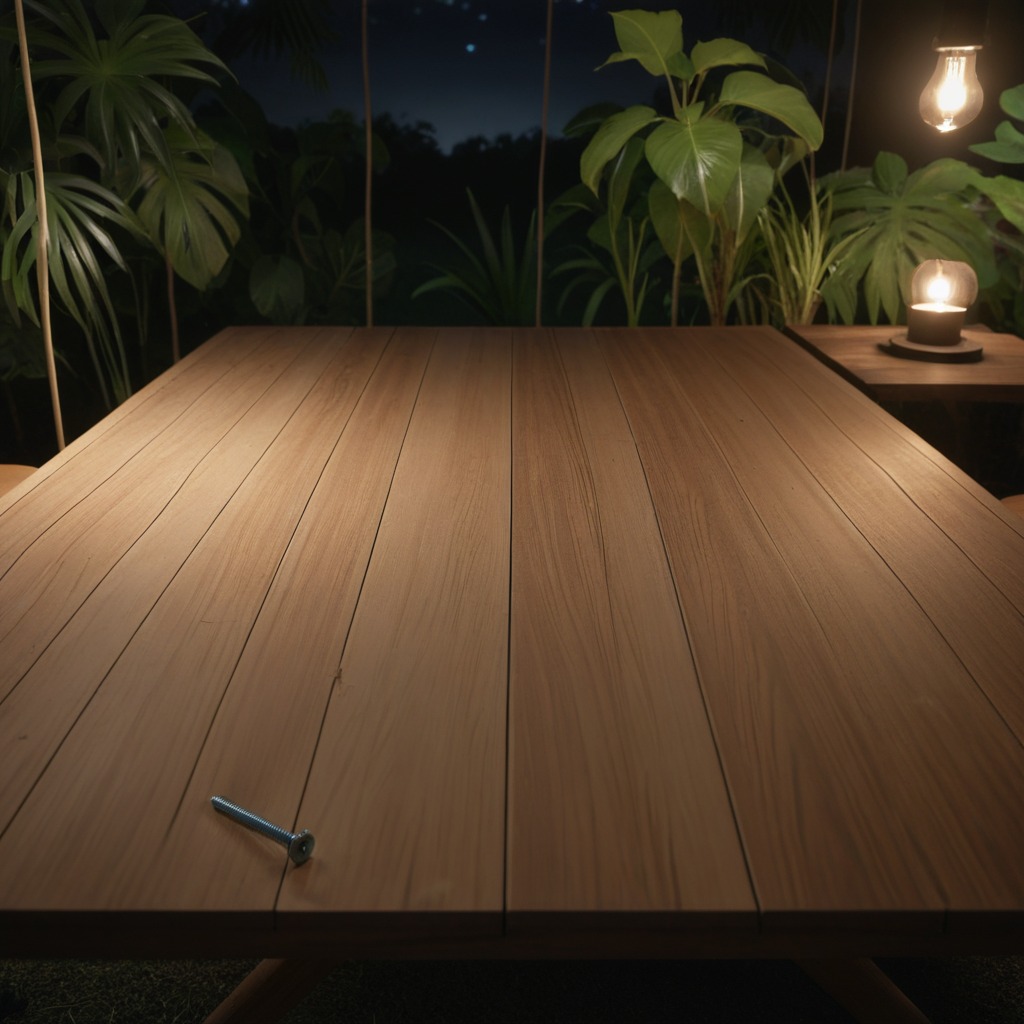
A metal screw is lying on a wooden table inside a jungle field workshop tent at night.